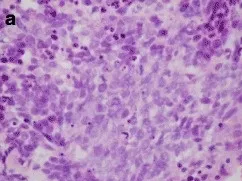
A; Hematoxylin and Eosin tumor stain.
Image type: pathology (h&e)